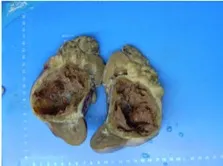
Pathology findings. (A) Gross appearance of left kidney tumor.
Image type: pathology (immunostaining)